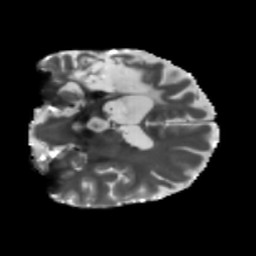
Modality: T2w
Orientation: coronal
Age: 46
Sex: male
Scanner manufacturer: siemens
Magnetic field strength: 3 T
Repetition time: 5.25 s
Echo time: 0.08 s